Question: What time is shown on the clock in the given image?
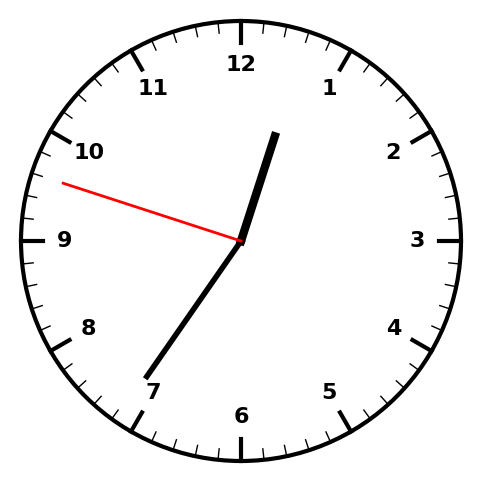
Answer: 12:35:48